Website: apple
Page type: newsletter-management
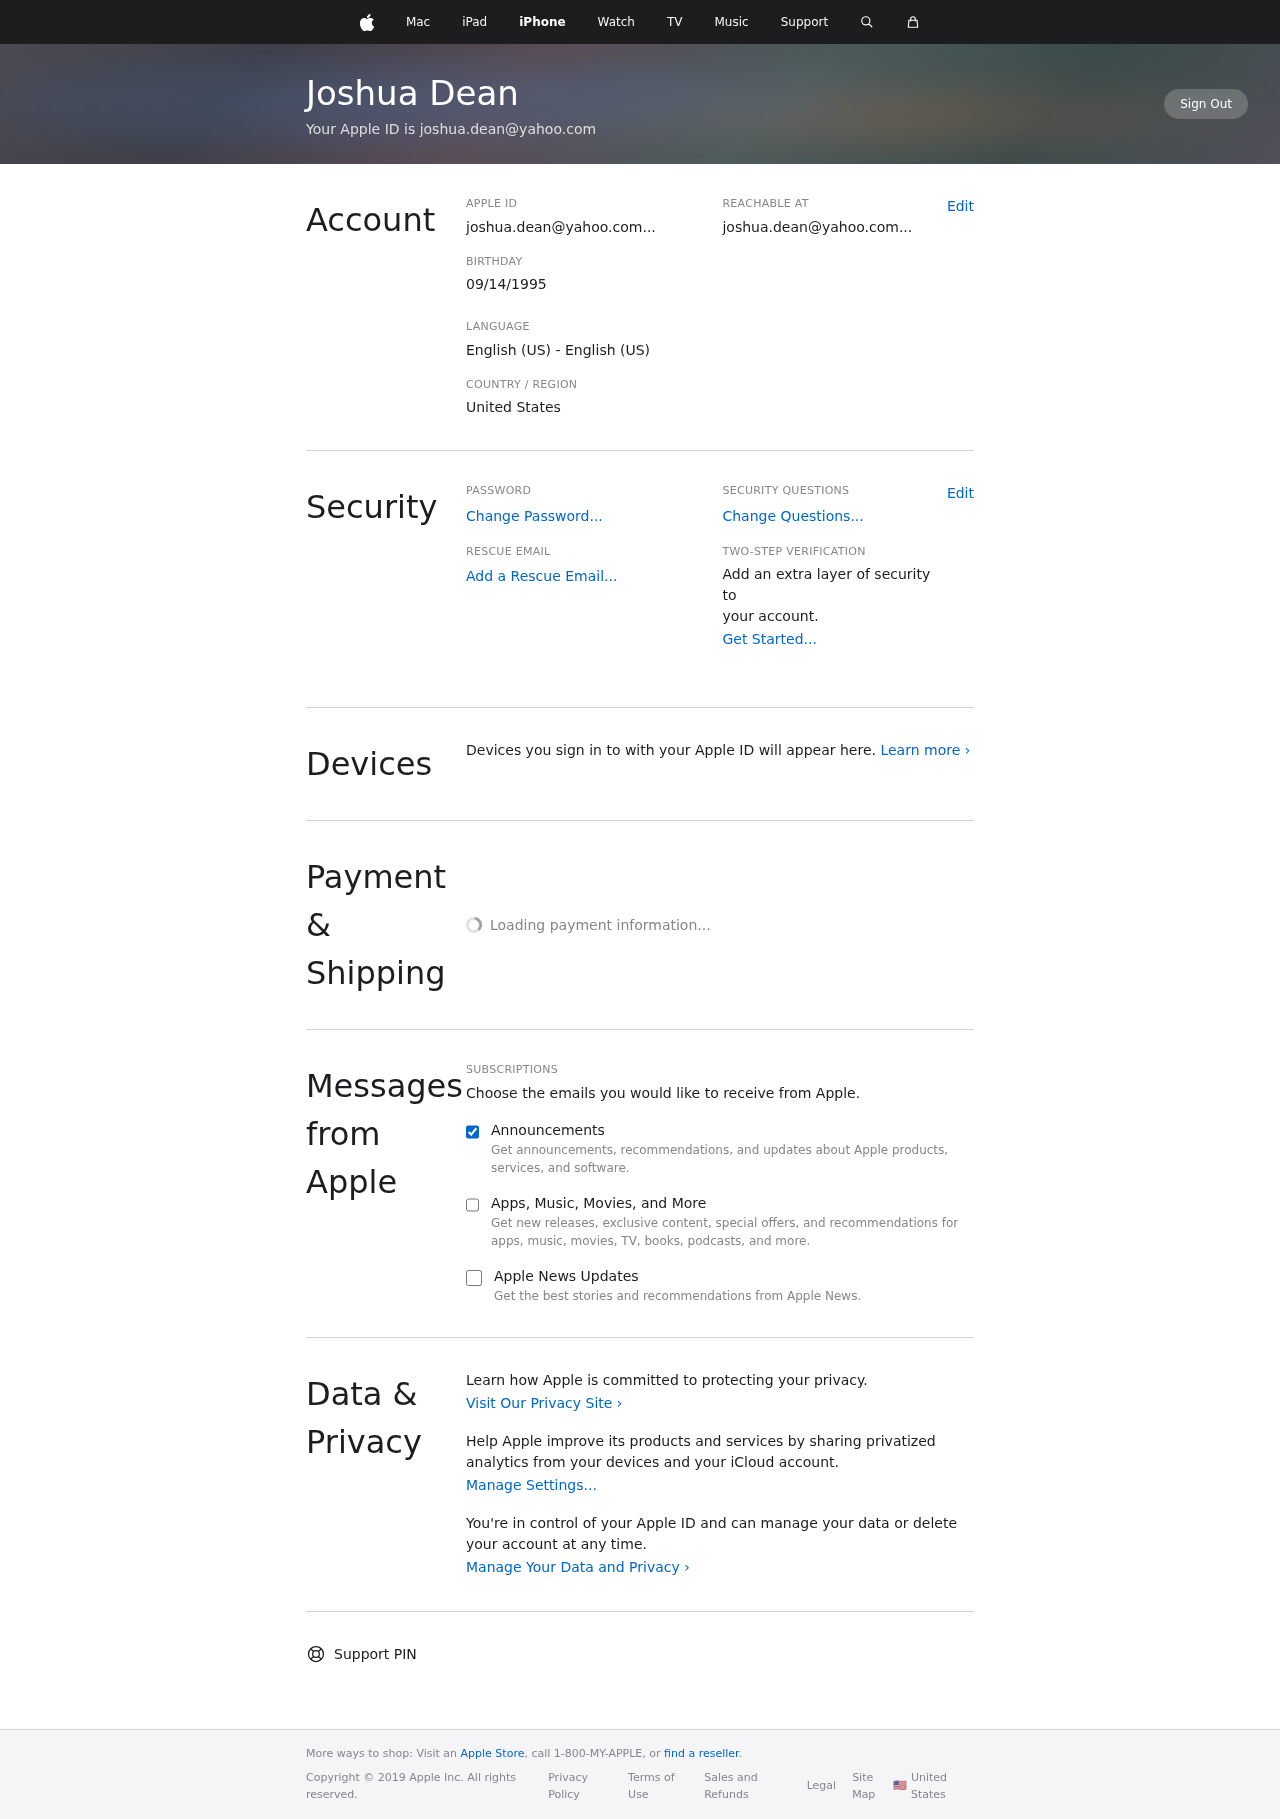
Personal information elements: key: PII_COUNTRY
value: United States
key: PII_DOB
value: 09/14/1995
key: PII_EMAIL
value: joshua.dean@yahoo.com
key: PII_EMAIL
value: joshua.dean@yahoo.com...
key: PII_FULLNAME
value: Joshua Dean
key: PII_EMAIL2
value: joshua.dean@yahoo.com...